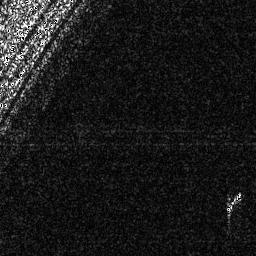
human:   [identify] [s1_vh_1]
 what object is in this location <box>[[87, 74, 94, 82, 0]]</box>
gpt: <ref>1 small ship at the bottom right</ref>